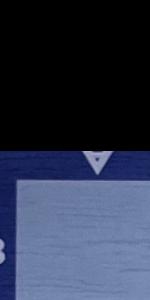
Label: Empty